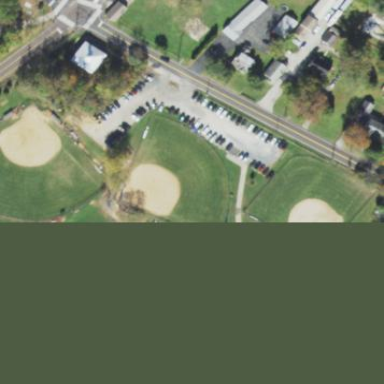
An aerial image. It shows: Softball pitch for leisure sports.